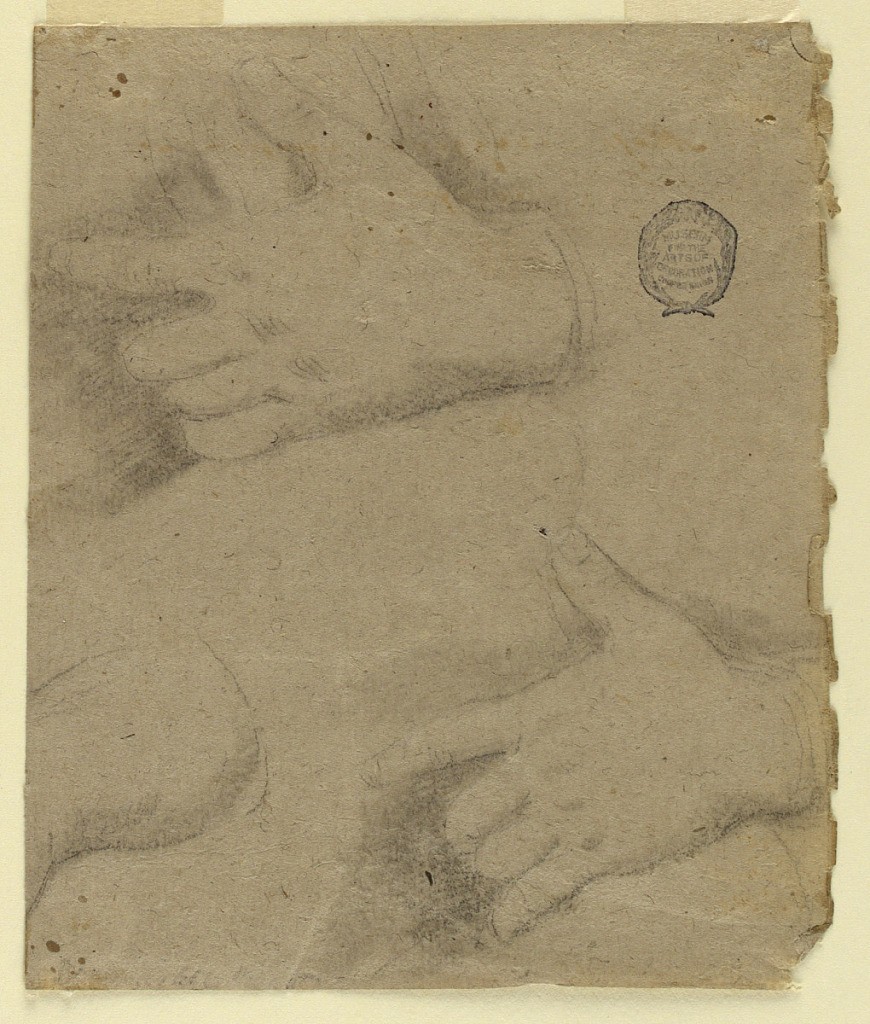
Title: Study: Three left hands
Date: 1725–1775
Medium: Black crayon and white heightening on grey paper
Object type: Drawing
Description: Vertical composition of three left hands. A) Two left hands shown upright from the outside with erected thumbs. The beginning of a woman's forearm is shown at the bottom left. B) Other side: A left hand shown from the outside with spread fingers.